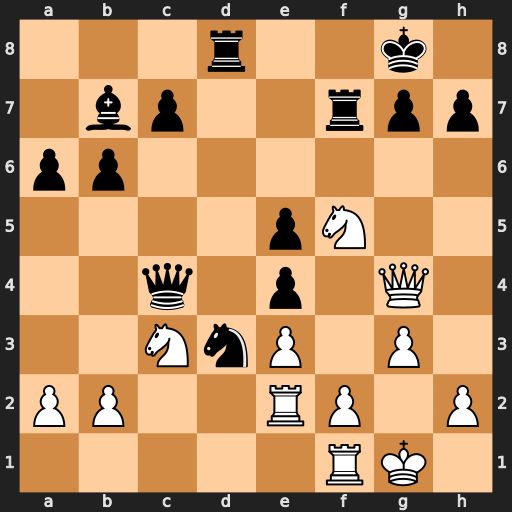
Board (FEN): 3r2k1/1bp2rpp/pp6/4pN2/2q1p1Q1/2NnP1P1/PP2RP1P/5RK1
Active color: w
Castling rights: -
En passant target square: -
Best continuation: Nh6+ Kf8 Nxf7